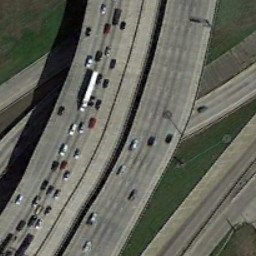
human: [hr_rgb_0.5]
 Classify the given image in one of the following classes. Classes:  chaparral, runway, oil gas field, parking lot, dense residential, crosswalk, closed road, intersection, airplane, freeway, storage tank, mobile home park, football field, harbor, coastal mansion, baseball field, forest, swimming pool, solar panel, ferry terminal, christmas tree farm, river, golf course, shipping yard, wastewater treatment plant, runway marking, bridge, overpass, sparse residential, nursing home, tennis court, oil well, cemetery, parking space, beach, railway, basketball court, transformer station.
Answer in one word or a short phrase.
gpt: overpass